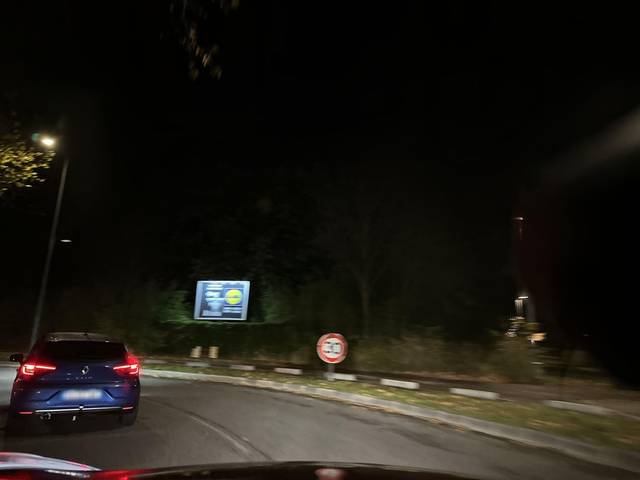
Region: France
Coordinates: 45.449, 4.394